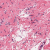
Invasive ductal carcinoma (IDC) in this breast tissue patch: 0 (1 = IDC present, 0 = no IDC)